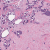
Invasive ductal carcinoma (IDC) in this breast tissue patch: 1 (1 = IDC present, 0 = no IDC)